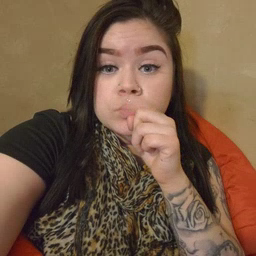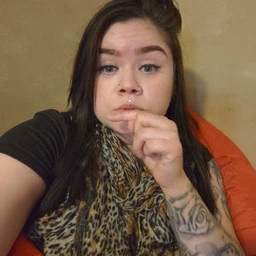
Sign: mouse